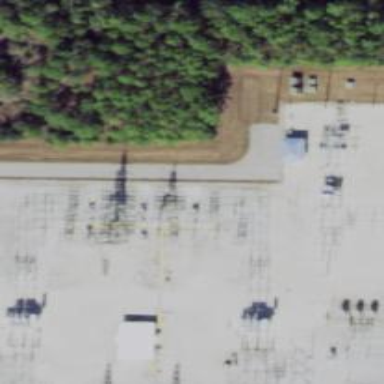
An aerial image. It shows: Switch used for power control.